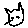
Label: cat